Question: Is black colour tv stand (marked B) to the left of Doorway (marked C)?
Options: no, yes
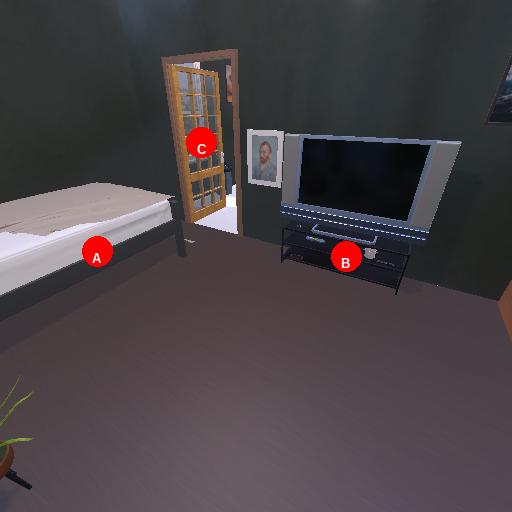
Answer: no